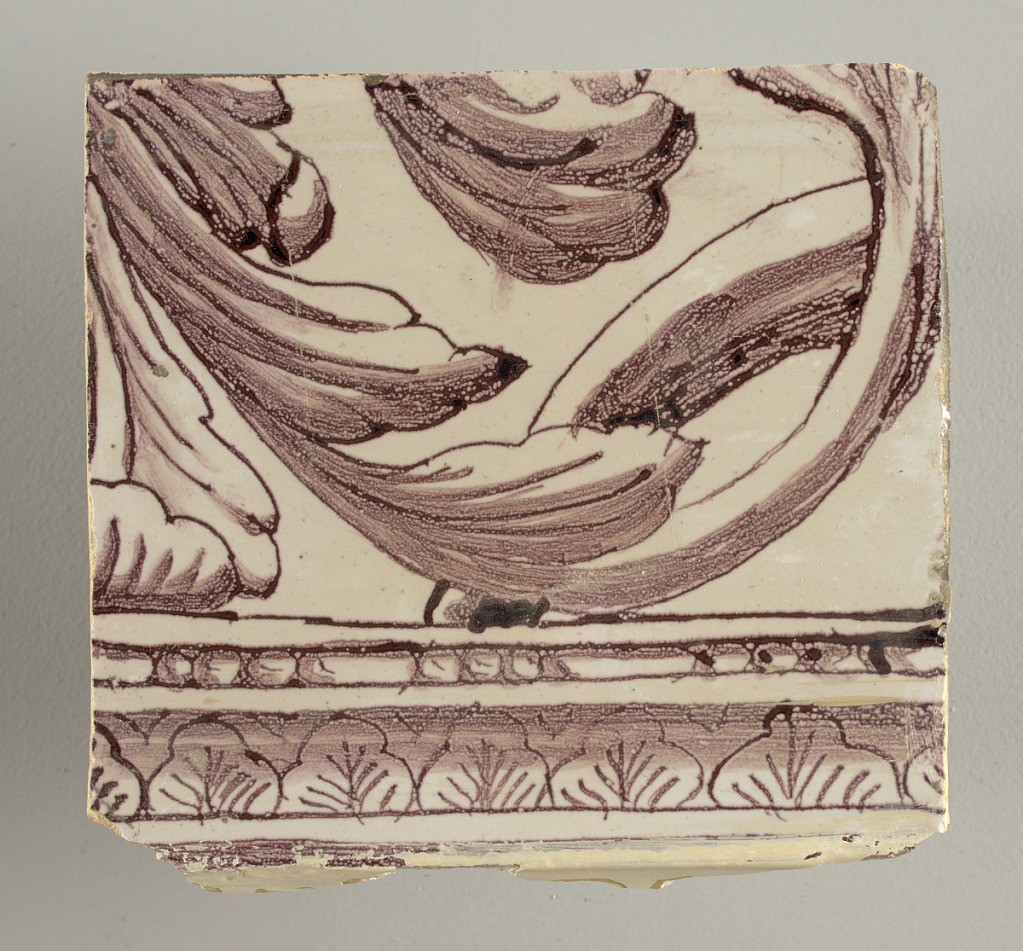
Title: Wall facing
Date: ca. 1725
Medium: Tin-glazed earthenware, underglaze
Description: Horizontal rectangle.  Thirty-seven tiles wide and twenty-one high with opening for door or window nineteen and one-half tiles high and twelve wide.  To left and right of opening, centered canopy above. Left, woman representing Hope, right, a sculputure urn.  Centered above opening, a mascaron.  Arabesque design of foliage.